Field crop: maize
Growth stage: 2
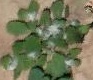
Species: chenopodium